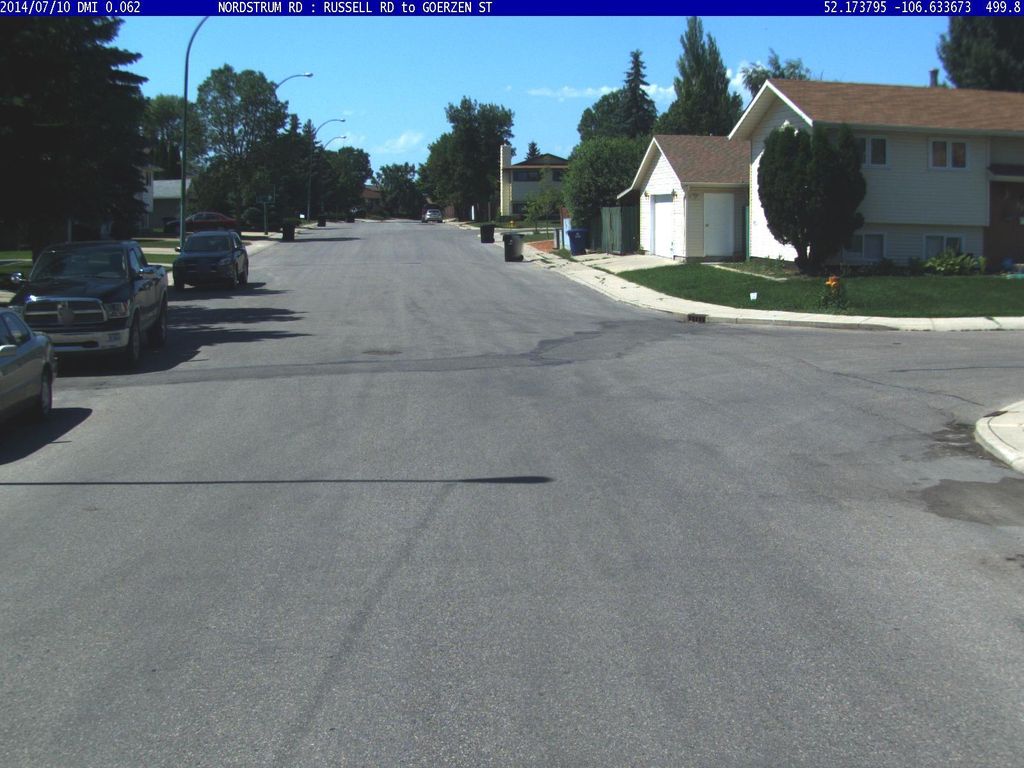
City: saskatoon